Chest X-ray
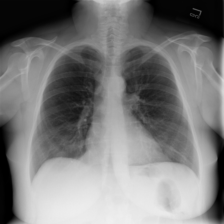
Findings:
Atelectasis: negative
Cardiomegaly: negative
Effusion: negative
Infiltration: negative
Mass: negative
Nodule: negative
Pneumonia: negative
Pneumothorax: negative
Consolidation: negative
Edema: negative
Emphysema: negative
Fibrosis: negative
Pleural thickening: negative
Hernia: negative